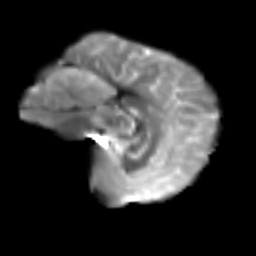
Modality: T2w
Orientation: sagittal
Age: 57
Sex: female
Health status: ill
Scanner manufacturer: siemens
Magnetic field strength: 3 T
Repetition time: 8.7 s
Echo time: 0.11 s